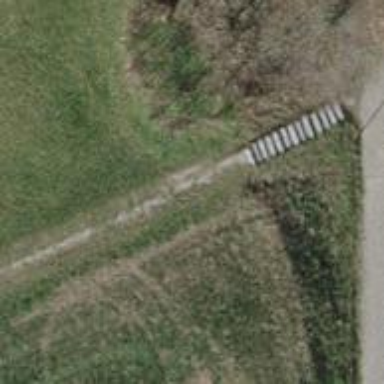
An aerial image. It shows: Steps made of paving stones.